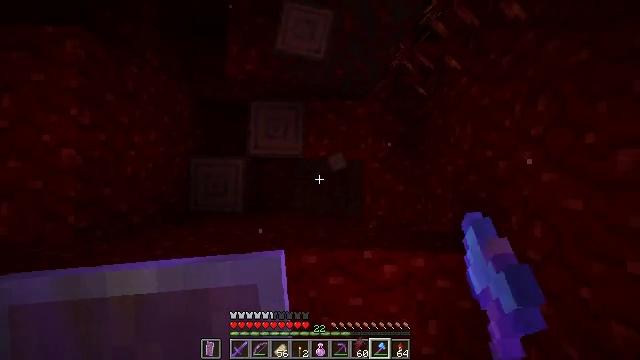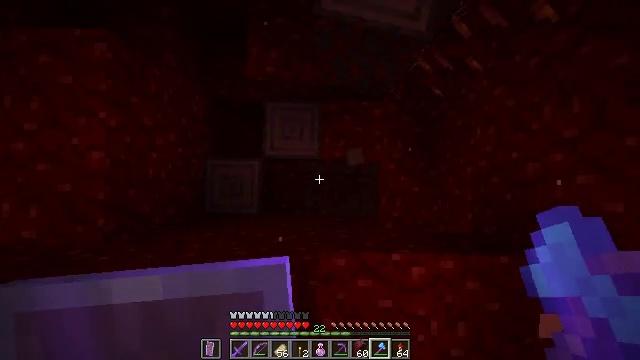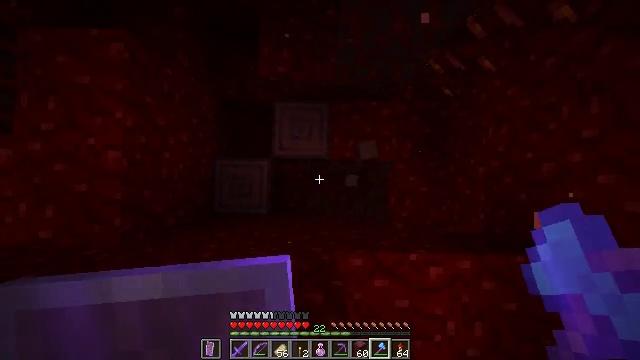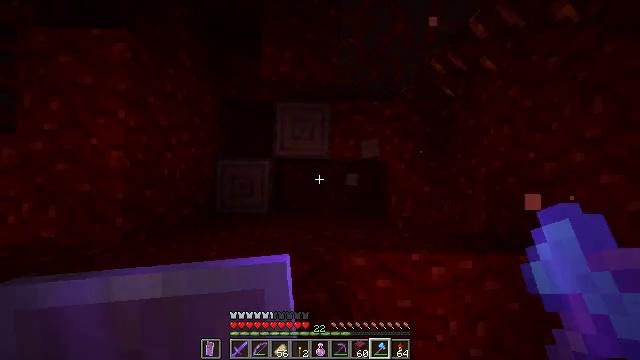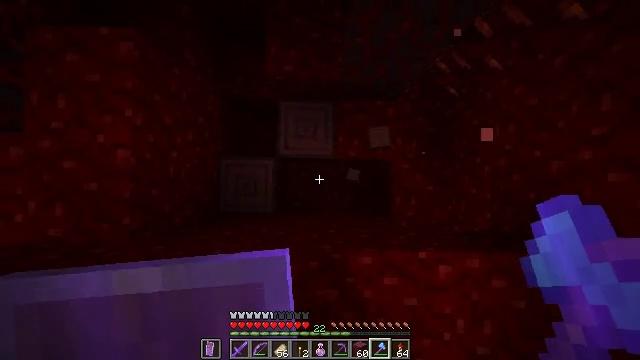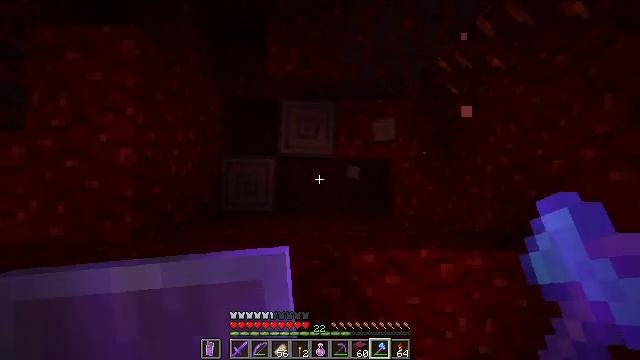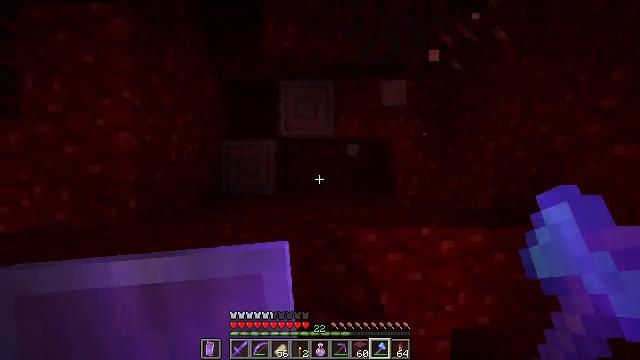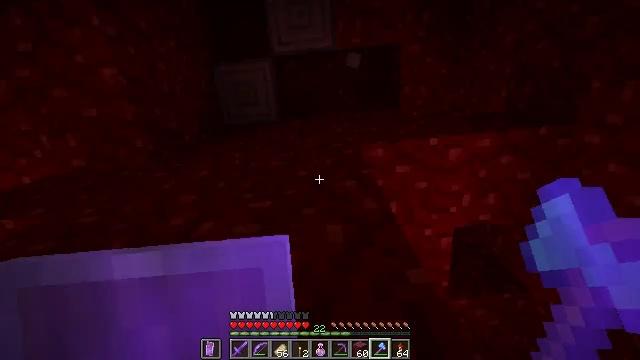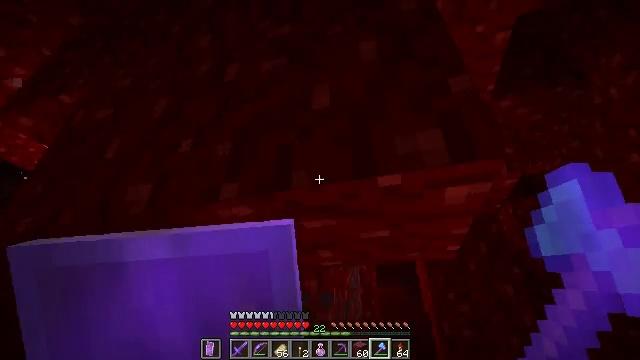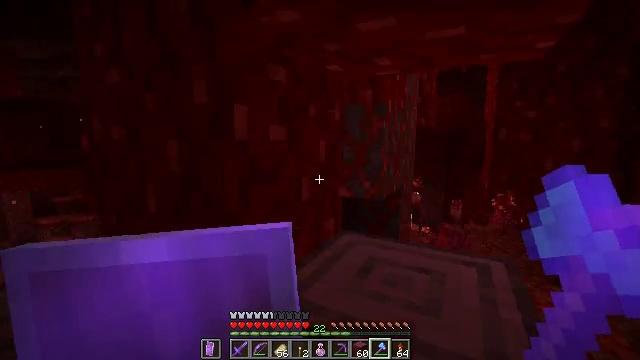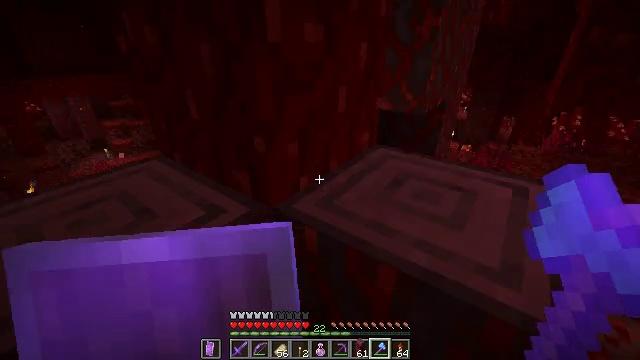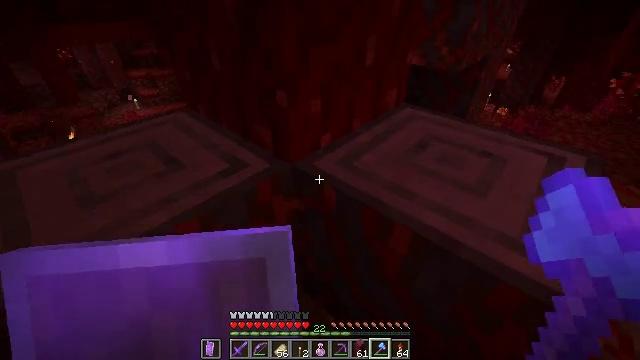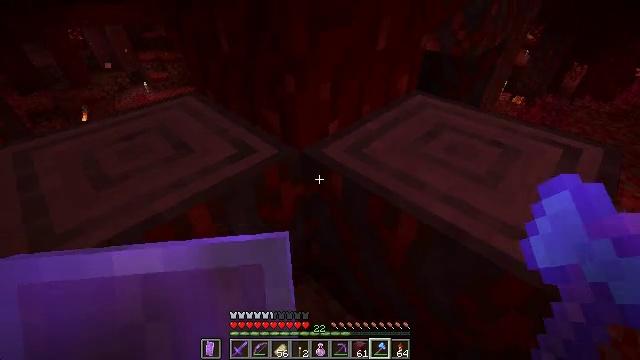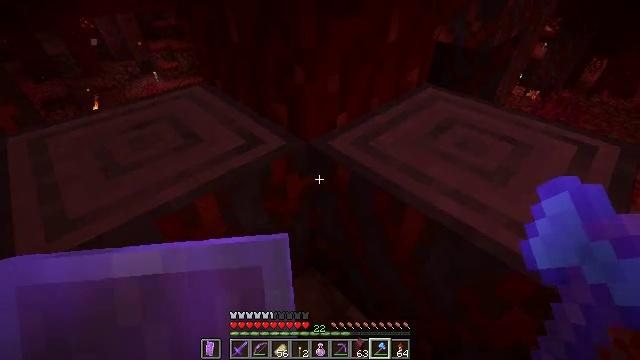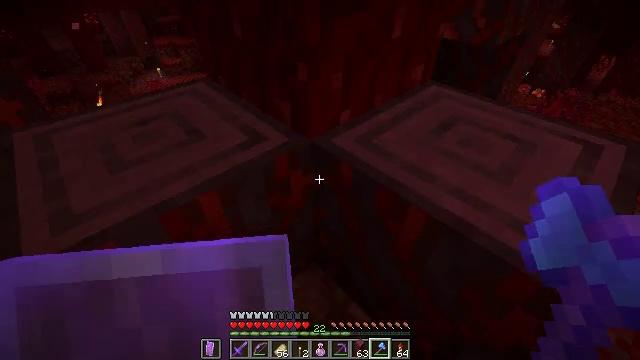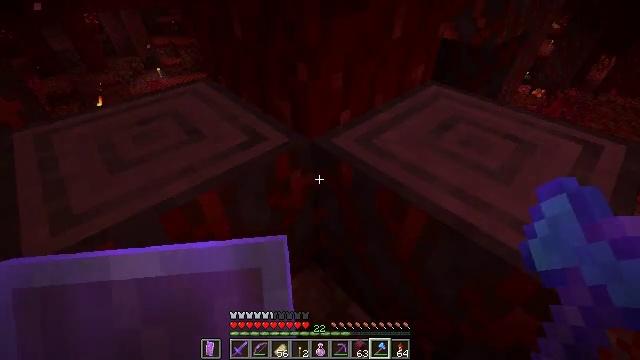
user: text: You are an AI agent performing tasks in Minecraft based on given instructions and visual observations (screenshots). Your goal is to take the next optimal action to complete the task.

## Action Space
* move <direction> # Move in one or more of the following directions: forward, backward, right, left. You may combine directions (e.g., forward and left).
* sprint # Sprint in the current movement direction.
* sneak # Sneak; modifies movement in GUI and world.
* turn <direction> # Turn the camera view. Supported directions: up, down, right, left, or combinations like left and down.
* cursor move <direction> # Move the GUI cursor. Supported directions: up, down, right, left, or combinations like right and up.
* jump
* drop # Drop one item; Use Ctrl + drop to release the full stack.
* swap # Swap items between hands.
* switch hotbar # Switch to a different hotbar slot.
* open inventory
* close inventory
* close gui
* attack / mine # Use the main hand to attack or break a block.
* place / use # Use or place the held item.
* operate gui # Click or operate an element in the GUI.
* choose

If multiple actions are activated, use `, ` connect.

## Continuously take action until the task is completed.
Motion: motion action
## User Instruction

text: Mine the crimson stem in the Nether.
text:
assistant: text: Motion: move left
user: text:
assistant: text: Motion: no_op
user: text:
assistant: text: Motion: no_op
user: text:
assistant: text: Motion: no_op
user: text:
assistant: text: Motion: no_op
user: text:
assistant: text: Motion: turn left and down
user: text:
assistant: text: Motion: turn left and down
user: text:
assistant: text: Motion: turn left and down
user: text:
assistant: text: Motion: turn left and down
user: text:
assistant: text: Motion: turn left and down
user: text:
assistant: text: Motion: turn left and down
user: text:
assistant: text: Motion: turn left and down
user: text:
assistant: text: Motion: turn left and down
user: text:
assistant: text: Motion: no_op
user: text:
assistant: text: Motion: no_op
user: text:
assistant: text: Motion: no_op
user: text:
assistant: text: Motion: no_op
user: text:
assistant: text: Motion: turn left
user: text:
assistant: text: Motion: turn left and up
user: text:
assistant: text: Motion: turn left and up
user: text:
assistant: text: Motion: attack / mine
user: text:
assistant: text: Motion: turn left, attack / mine
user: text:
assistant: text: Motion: attack / mine
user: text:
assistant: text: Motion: attack / mine
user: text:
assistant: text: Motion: attack / mine
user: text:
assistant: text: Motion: attack / mine
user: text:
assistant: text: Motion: turn right and up, attack / mine
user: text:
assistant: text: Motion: turn right, attack / mine
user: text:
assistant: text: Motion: turn right, attack / mine
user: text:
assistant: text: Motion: turn right, attack / mine